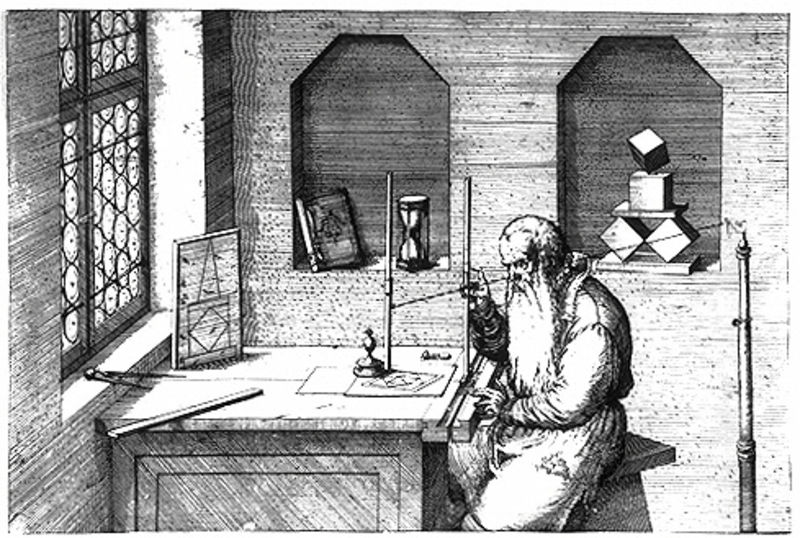
Titel: Bildnis des Wenzel Jamnitzer
Künstler: Jost Amman
Institution: (Seriendruck)
Schlagwörter: körper, mann, schatten, umhang, weiß, sitzen, fenster, glas, licht, raum, schwarz, skizze, stuhl, tisch, zeichnung, zimmer, alt, bart, bild, bildnis, innenraum, kutte, mantel, schnur, sitzend, blatt, renaissance, arbeit, holzschnitt, schreibtisch, perspektive, stab, grafik, hocker, hands, stool, white, window, bench, black, gray, hair, old, robe, room, sitting, table, glatze, maler, perspective, faden, wände, nische, buch, linie, seil, technik, druck, radierung, stich, künstler, schwarzweiß, stempel, allegorie, wissenschaftler, würfel, buchdruck, stäbe, zeichnen, man, mittelalter, head, forscher, plan, gelehrter, eieruhr, stundenglas, stange, light, dürer, drawing, lineal, block, kupferstich, butzenscheiben, forschung, frame, shadow, sketch, beard, geometrie, quadrat, books, desk, glass, grat, wissenschaft, arms, instrument, nischen, niches, berechnung, mathematik, architect, messung, vermessung, labor, versuch, study, engraving, geometric, blöcke, zirkel, experiment, angles, bottle, fingers, book, geräte, shading, stamp, sanduhr, messen, sehstrahl, mathematiker, physik, pythagoras, archimedes, naturwissenschaft, mathe, geometry, messgeräte, compass, measure, measurement, tools, winkelmass, volume, time, math, cube, cubes, blocks, ruler, leonardo, weight, string, studien der geometrie und optik 16. jhdt, science, optics, mathematics, bullet, rules, scientist, hour, measuring, prüfe, studienraum, passer, hourglass, designer, astronomer, formula, mullion, mathematician, mullioned, protractor, perspecive, calculus, measurment, cal ulation